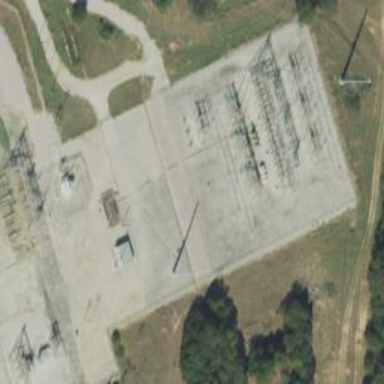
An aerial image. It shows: Switch used for power control.